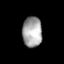
Tissue: lung
Cell type: Epithelial cells
Senescence score: 0.2237
Nuclear area (px): 586
Mean DAPI intensity: 165.246